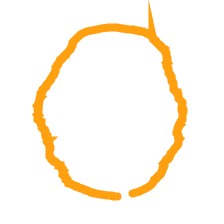
Shape: circle